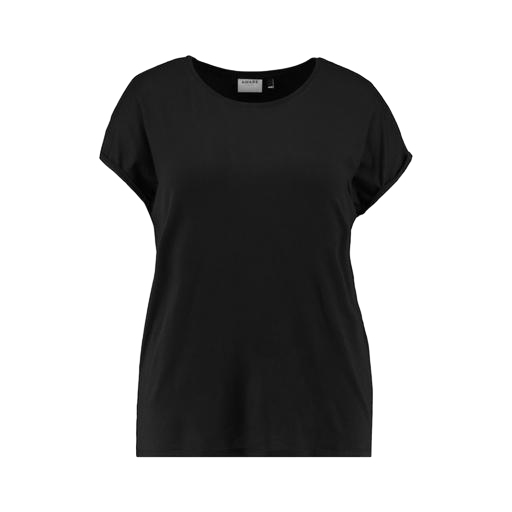
black plus size printed t-shirt only macy, black relaxed fit t-shirt, black t-shirt basique jersey, white background